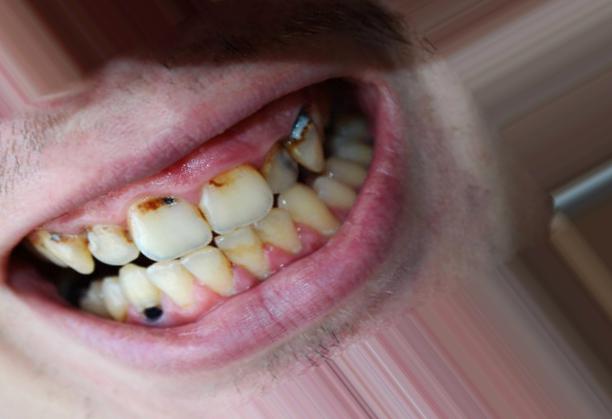
Condition: Caries